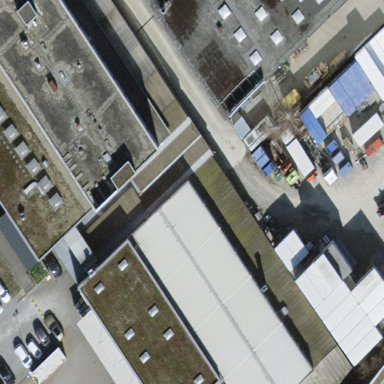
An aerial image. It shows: Industrial building.